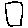
Label: square